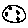
Label: moon